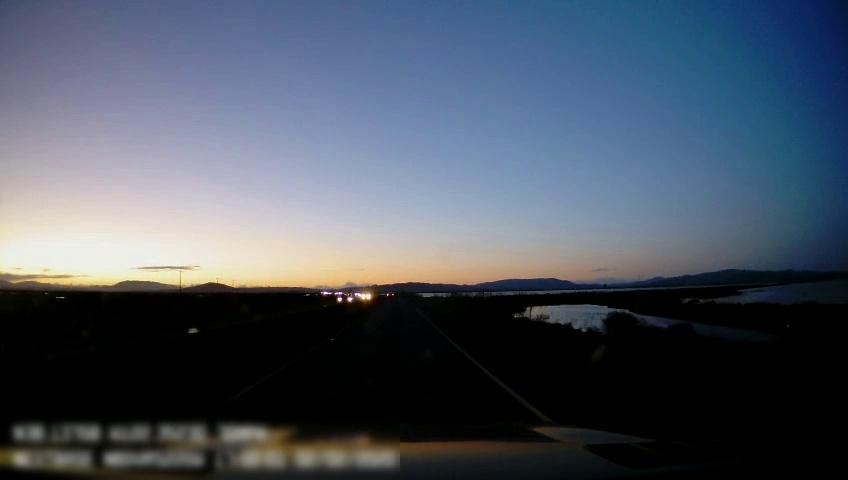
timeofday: Dusk/Dawn/Twilight
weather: Sunny
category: Drivable Space
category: Vehicles | Car
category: Lanes | Current Lane
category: Lanes | Alternate Lane